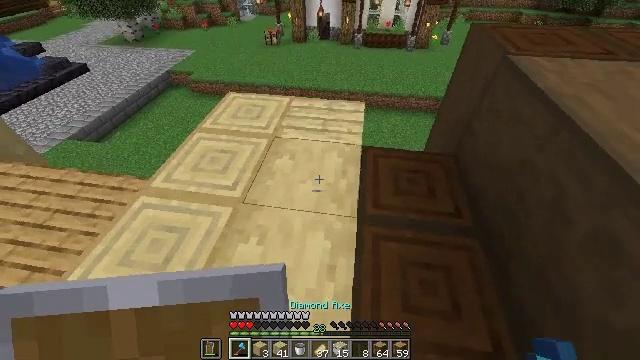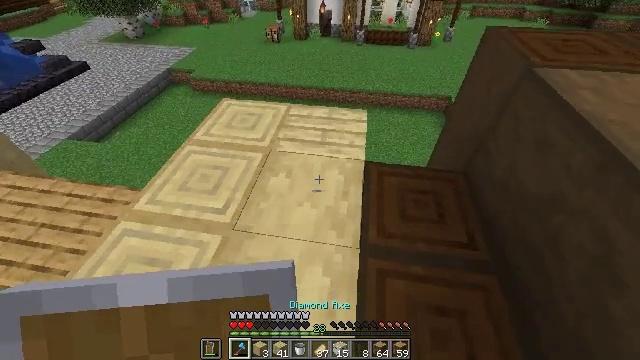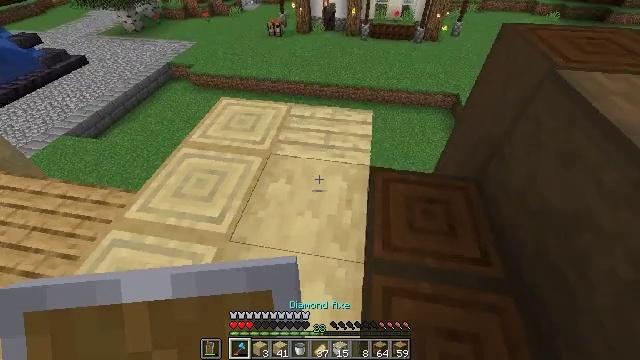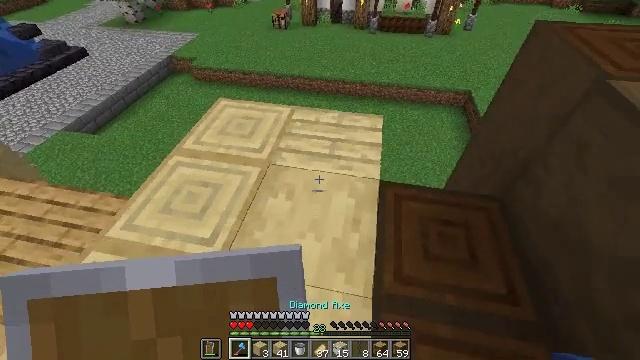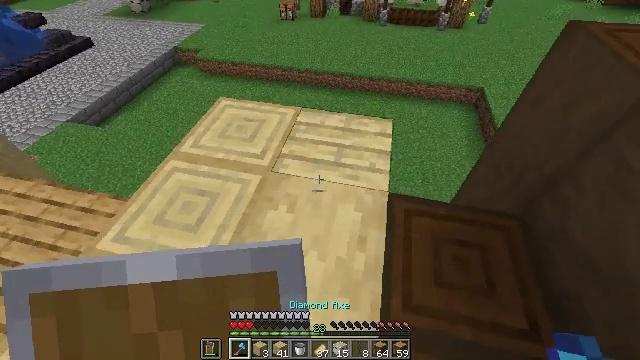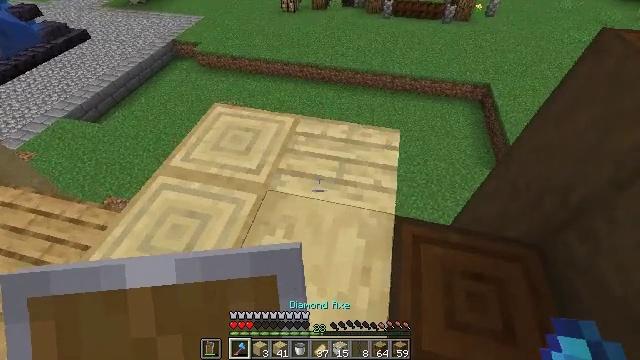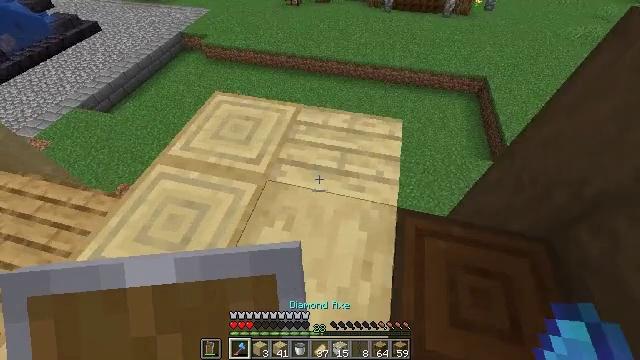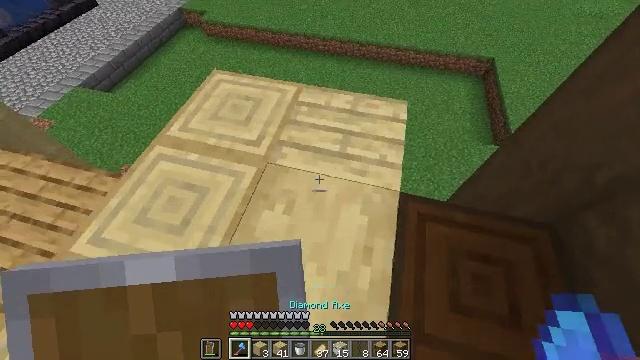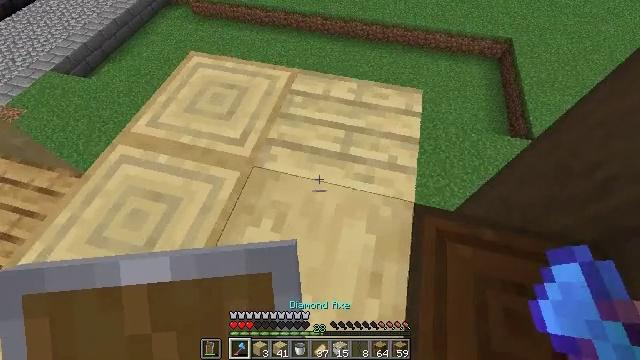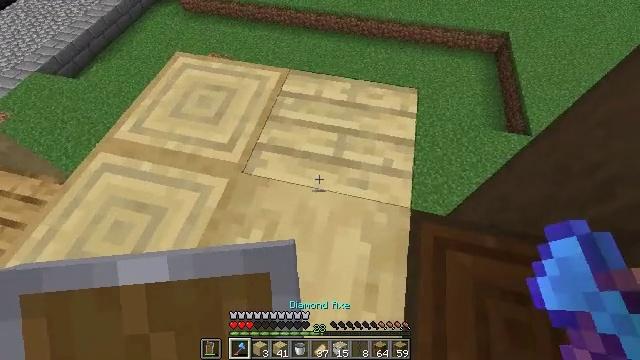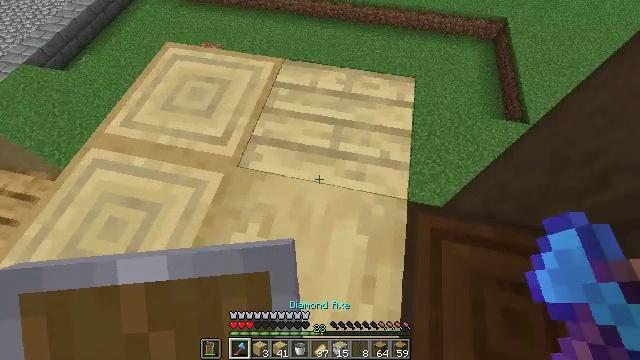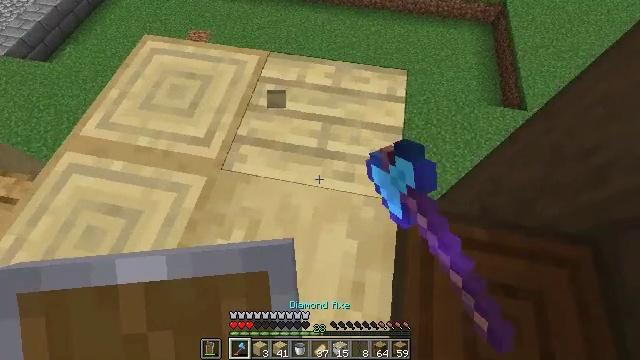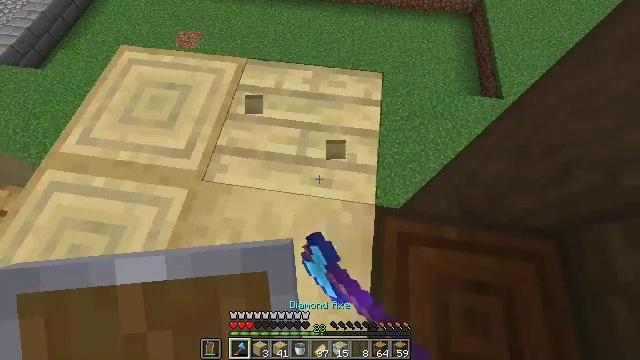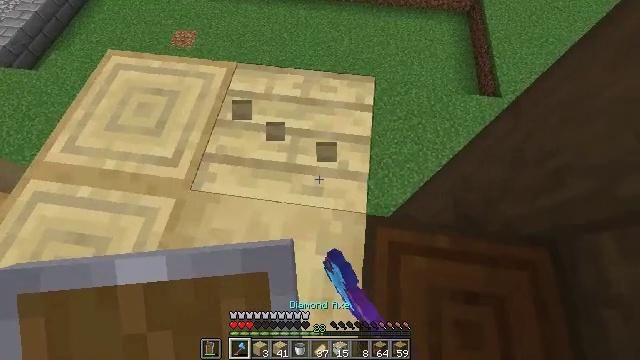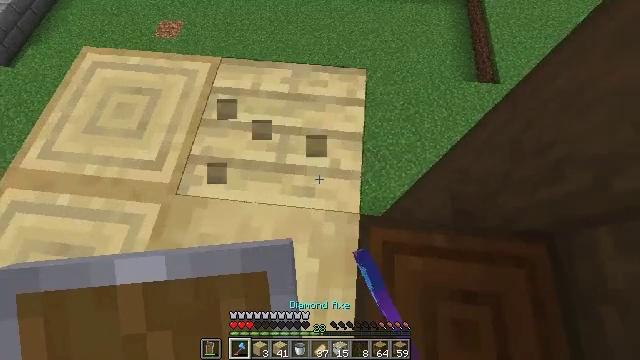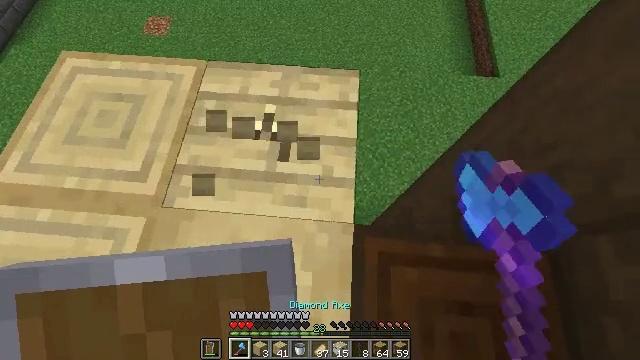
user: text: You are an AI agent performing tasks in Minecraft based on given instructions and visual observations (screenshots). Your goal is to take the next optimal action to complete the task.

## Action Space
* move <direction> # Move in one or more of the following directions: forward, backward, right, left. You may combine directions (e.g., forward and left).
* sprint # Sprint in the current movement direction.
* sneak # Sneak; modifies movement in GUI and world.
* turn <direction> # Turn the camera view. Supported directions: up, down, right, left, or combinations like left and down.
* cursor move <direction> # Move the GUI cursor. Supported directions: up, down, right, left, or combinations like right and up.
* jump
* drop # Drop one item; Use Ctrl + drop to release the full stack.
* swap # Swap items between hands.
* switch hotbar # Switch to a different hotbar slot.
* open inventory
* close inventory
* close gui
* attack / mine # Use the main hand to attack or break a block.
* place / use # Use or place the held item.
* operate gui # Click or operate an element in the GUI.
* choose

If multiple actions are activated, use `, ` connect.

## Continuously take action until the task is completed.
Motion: motion action
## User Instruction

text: Remove birch planks to collect them.
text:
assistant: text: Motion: move forward, turn down
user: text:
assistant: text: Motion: move forward
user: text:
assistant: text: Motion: move forward, turn left and down
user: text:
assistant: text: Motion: move forward, turn left and down
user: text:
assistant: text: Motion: move forward, sneak, turn down
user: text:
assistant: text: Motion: move forward, sneak, turn down
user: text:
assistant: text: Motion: move forward, sneak, turn down
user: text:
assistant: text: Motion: move forward, sneak, turn down
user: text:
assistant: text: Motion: move forward and move right, sneak, turn right
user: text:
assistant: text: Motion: move forward and move right, sneak, turn right and down, attack / mine
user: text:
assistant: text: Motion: move forward and move right, sneak, turn right and down, attack / mine
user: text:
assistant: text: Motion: move forward and move right, sneak, turn right and down, attack / mine
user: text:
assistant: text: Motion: move forward and move right, sneak, attack / mine
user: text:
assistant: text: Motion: move forward, sneak, turn right and down, attack / mine
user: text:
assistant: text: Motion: move forward, sneak, turn right, attack / mine
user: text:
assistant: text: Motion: move forward, sneak, attack / mine
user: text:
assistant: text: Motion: move forward, sneak, attack / mine
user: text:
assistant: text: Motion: move forward, sneak, attack / mine
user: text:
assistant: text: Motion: move forward and move left, sneak, attack / mine
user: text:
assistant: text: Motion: move forward and move left, sneak, attack / mine
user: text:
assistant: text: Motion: move forward and move left, sneak, turn right, attack / mine
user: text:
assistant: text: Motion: move forward and move left, sneak, turn right and down, attack / mine
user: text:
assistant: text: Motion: move forward, sneak, turn right and down, attack / mine
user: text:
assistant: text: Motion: move forward, sneak, turn right and down
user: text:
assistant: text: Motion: move forward, sneak, turn down
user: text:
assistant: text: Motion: move forward, sneak, turn down
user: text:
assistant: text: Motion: move forward, sneak, turn down
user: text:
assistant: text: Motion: move forward, sneak, turn down
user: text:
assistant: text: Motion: sneak, turn down
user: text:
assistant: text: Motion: no_op